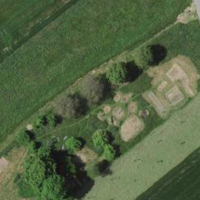
EUNIS habitat code: 52
Species observed at this site:
Cydonia oblonga